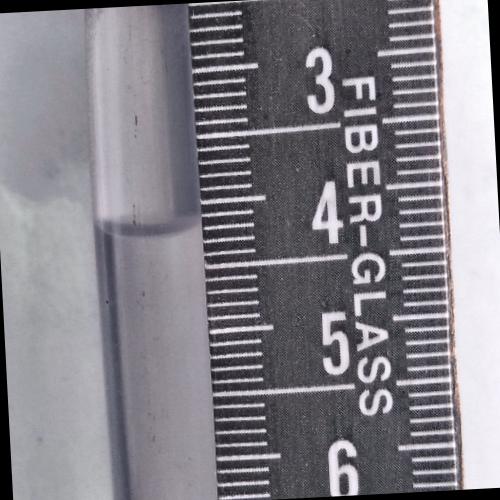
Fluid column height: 4.2 cm